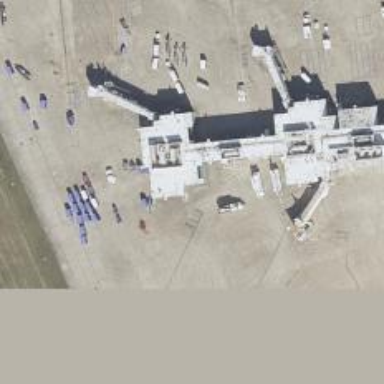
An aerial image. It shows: Airport gate.